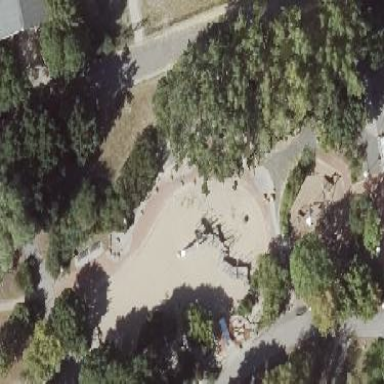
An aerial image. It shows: Playground area for leisure activities on the land.